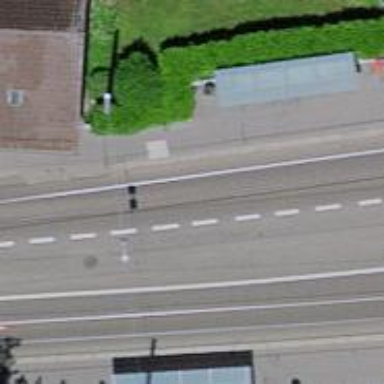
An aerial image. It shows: Tram stop with public transport connection.